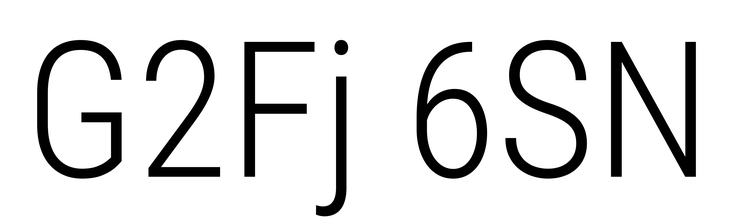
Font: Roboto_Condensed_Light